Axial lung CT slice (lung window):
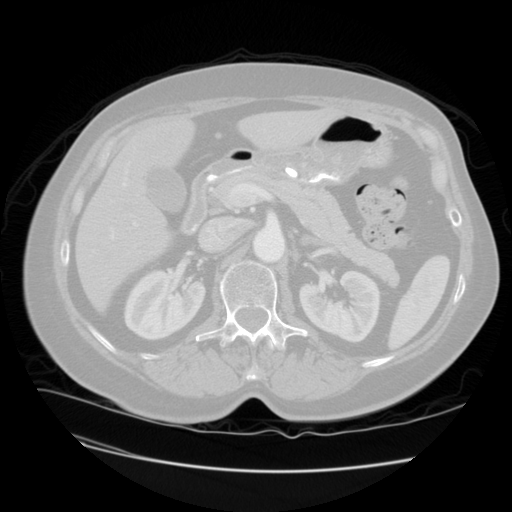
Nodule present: no